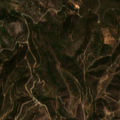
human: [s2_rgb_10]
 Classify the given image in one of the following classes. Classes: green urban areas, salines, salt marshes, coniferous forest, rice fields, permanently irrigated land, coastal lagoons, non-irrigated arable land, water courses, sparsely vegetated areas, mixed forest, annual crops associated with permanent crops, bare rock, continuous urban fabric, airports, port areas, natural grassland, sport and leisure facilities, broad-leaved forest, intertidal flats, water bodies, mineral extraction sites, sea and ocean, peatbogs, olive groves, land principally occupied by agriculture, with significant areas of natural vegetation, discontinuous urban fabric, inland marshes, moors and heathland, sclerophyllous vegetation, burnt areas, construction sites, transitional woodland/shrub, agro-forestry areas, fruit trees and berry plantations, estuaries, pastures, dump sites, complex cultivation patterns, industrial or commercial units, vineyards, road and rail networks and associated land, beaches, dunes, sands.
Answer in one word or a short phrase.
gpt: broad-leaved forest, sclerophyllous vegetation, transitional woodland/shrub